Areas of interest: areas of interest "China Construction Bank"
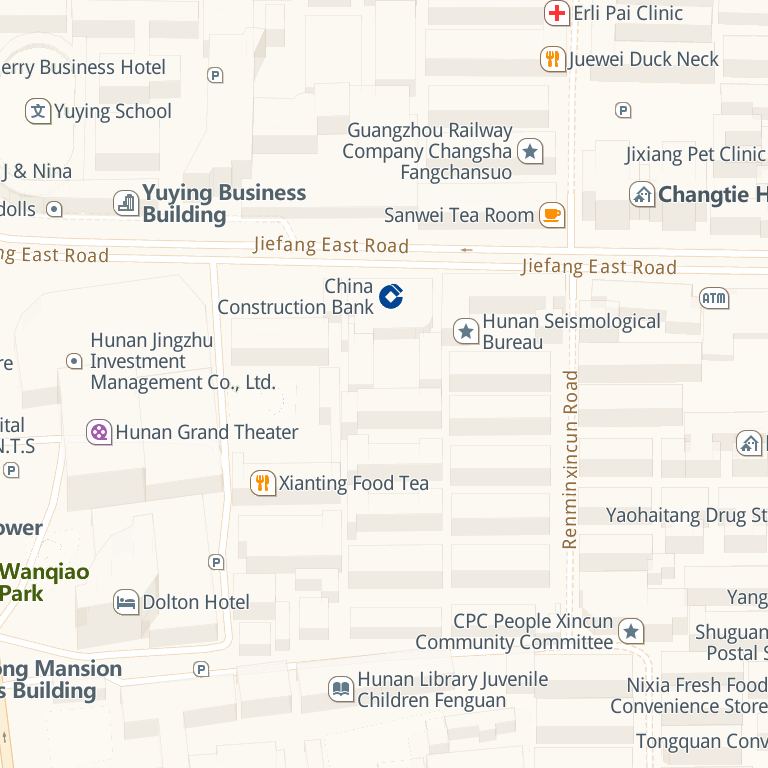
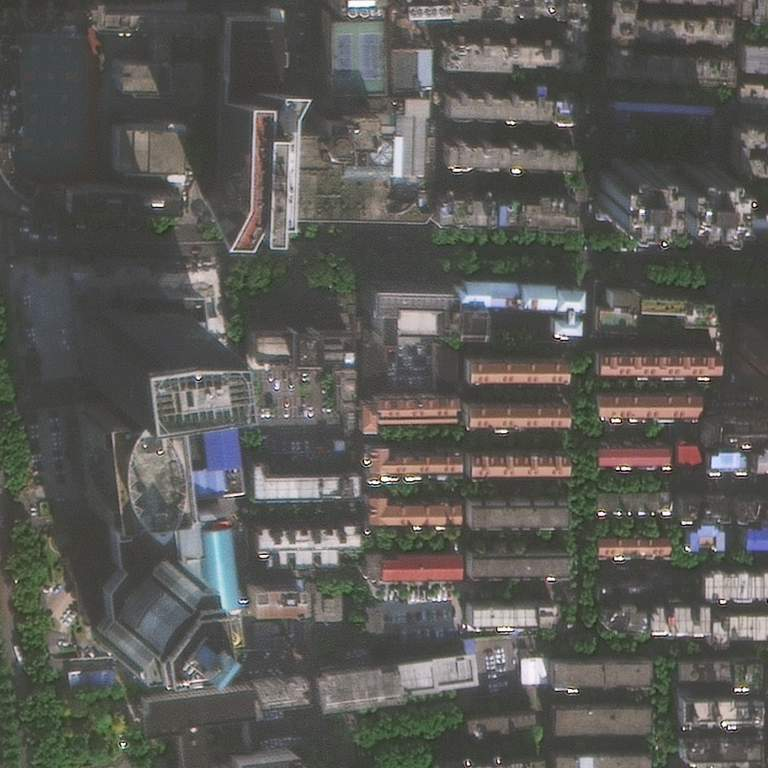